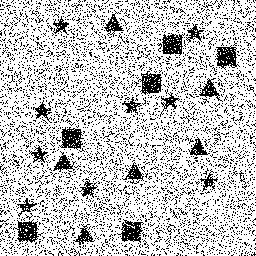
Squares: 6
Triangles: 6
Stars: 9
Total shapes: 21